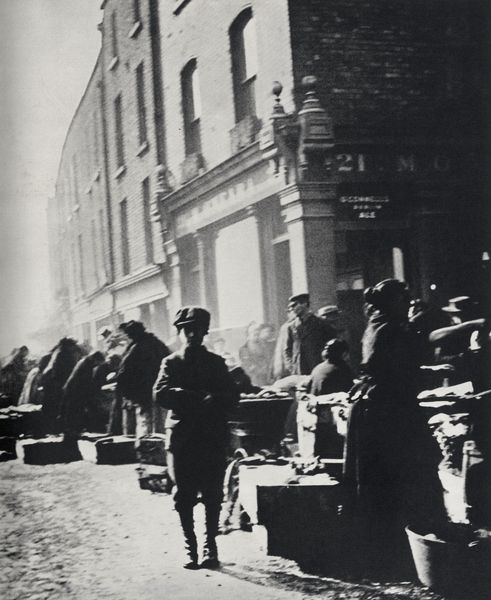
Titel: Ansicht des Marktes in der St. Patrick Street, Dublin
Künstler: John Millington Synge
Standort: Dublin
Institution: The Board of Trinity College
Schlagwörter: dunkel, gruppe, himmel, mann, schatten, weiß, frauen, menschen, stadt, fenster, frau, frisur, glas, grau, hell, hut, hüte, licht, männer, pfeiler, rücken, schaufenster, schwarz, strasse, szene, säule, gebäude, haus, leute, menge, alt, jacke, kappe, mütze, mützen, wand, arm, arme, stehen, bildnis, portrait, porträt, häuser, sonne, pose, händler, kind, personen, handel, kinder, deutschland, schürze, dutt, ecke, fassade, kisten, passanten, pflaster, gepäck, transport, zug, mauer, dunst, nebel, laden, markt, arbeiter, krieg, zerstörung, soldaten, korb, junge, unscharf, flucht, foto, fotografie, photographie, haarknoten, ruine, berlin, verkäufer, bücken, knabe, hauswand, scheiben, schwarz-weiß, militär, soldat, staub, posieren, stiefel, menschenmenge, kapitell, photo, wanne, verschränkt, verschwommen, reise, schatte, industrialisierung, häuserfassade, abreise, aufbruch, kreig, gegenlicht, vertreibung, armut, reisende, fotographie, aufnahme, koffer, bursche, aufbau, häuserzeile, brandmauer, mietshäuser, kästen, reisen, großstadt, rolladen, nachkriegszeit, weltkrieg, flüchtlinge, asiate, zweiter weltkrieg, osteuropa, new york, lichtbild, kanbe, phozo, veschwommen, kriegsende, flüchtling, feau, exil, trümmerfrau, 20. jahrhundert, sw, 1945, swarz, trümmerfrauen, fliegeralarm, baskenmuetze, backsteinhäuser, mili